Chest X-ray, AP view. Patient: 21 years old, sex M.
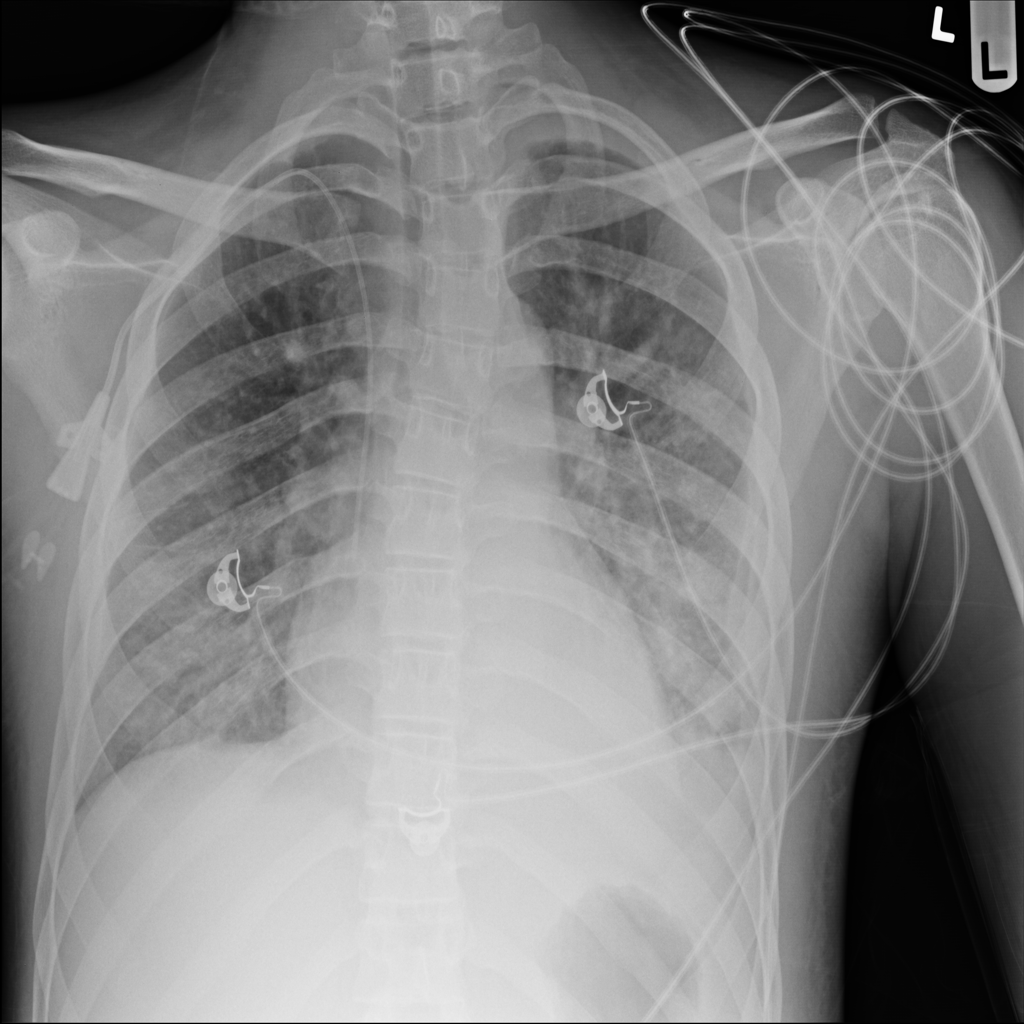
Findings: Effusion